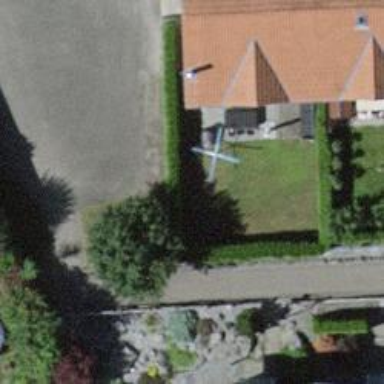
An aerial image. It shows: Hedge acting as barrier.